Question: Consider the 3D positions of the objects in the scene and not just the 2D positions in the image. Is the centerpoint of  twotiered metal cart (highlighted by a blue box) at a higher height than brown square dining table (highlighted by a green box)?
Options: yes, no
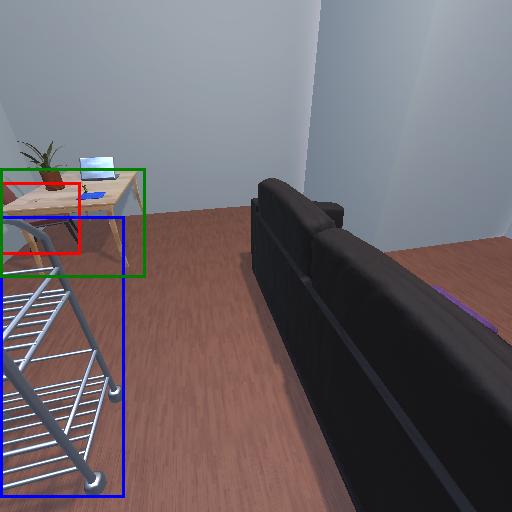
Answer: yes